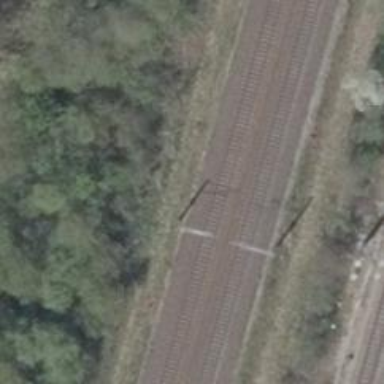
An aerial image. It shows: Milestone along the railway with catenary mast.